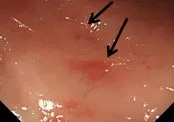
Colonoscopy findings. Rectum. On day 4, before treatment began.
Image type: endoscopy (gi_endoscopy)